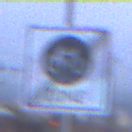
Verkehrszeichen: EndeFahrradzone
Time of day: SunriseSunset
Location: Outdoor (Urban)
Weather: Overcast
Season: NotSpecified
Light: Natural